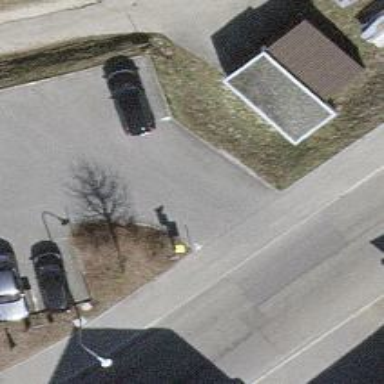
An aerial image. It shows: Post box is visible.